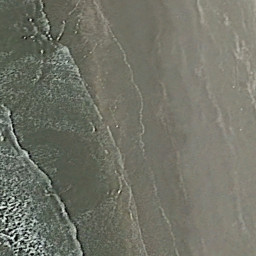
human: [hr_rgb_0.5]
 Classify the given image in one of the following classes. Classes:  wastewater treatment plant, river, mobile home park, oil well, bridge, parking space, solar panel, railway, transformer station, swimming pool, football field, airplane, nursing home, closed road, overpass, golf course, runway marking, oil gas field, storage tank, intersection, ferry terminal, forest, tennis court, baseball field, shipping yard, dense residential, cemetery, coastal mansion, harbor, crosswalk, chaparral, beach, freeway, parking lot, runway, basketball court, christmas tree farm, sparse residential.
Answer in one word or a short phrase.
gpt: beach